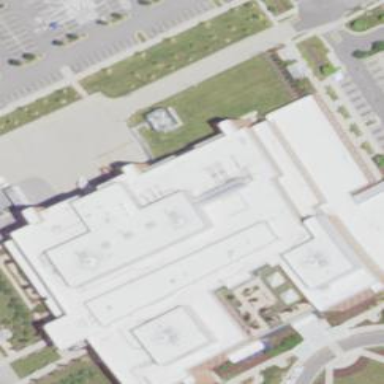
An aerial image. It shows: Hospital building.